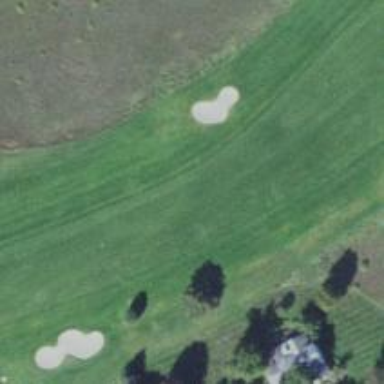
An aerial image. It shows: View of golf hole.